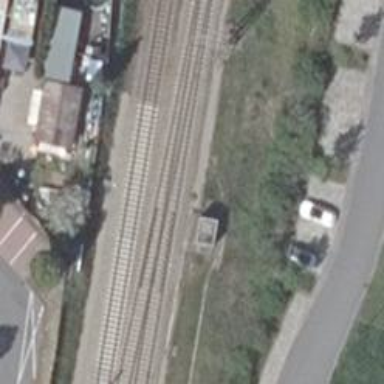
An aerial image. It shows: Railway track with contact line for electrification.